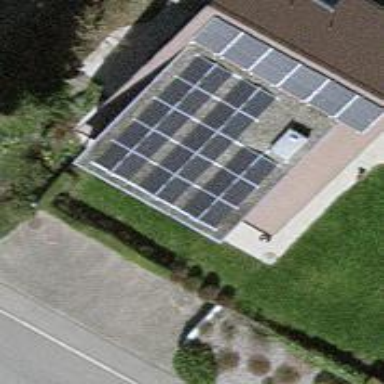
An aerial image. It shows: Solar power generator.